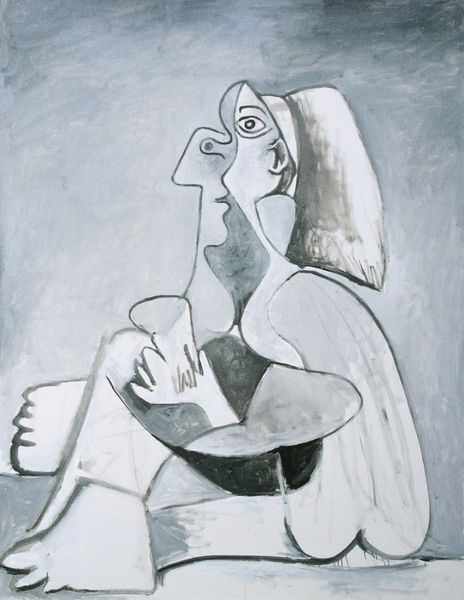
Titel: Femme assise, Sitzende Frau
Künstler: Pablo Picasso
Institution: Privatsammlung
Schlagwörter: akt, blau, fuß, mann, nackt, weiß, aquarell, kubismus, kubistisch, sitzen, frau, frisur, grau, mund, nase, ohr, profil, schwarz, malerei, arm, arme, augen, gesicht, mensch, hände, portrait, porträt, auge, haare, sitzend, beine, füße, hintern, perspektive, moderne, abstrakt, fläche, flächen, modern, monochrom, linien, surrealismus, linie, hocken, hässlich, leinwand, picasso, gru, pablo, moden, pablo picasso, geklappt